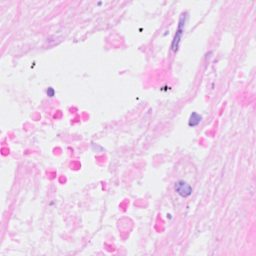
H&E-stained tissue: Breast